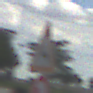
Verkehrszeichen: WildwechselRechts
Zusatzzeichen unten: UeberholverbotKraftfahrzeuge
Umgebung: Outdoor, RoadRail
Tageszeit: MorningAfternoon
Wetter: PartlyCloudy
Licht: Natural
Jahreszeit: NotSpecified
Kontrast: LowContrast